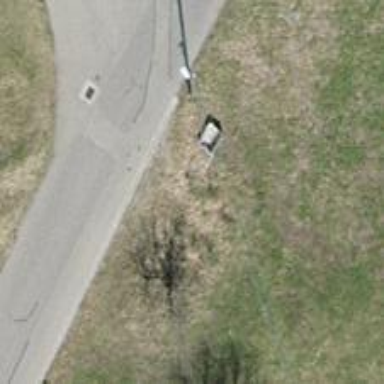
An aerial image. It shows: Power pole.